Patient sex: M
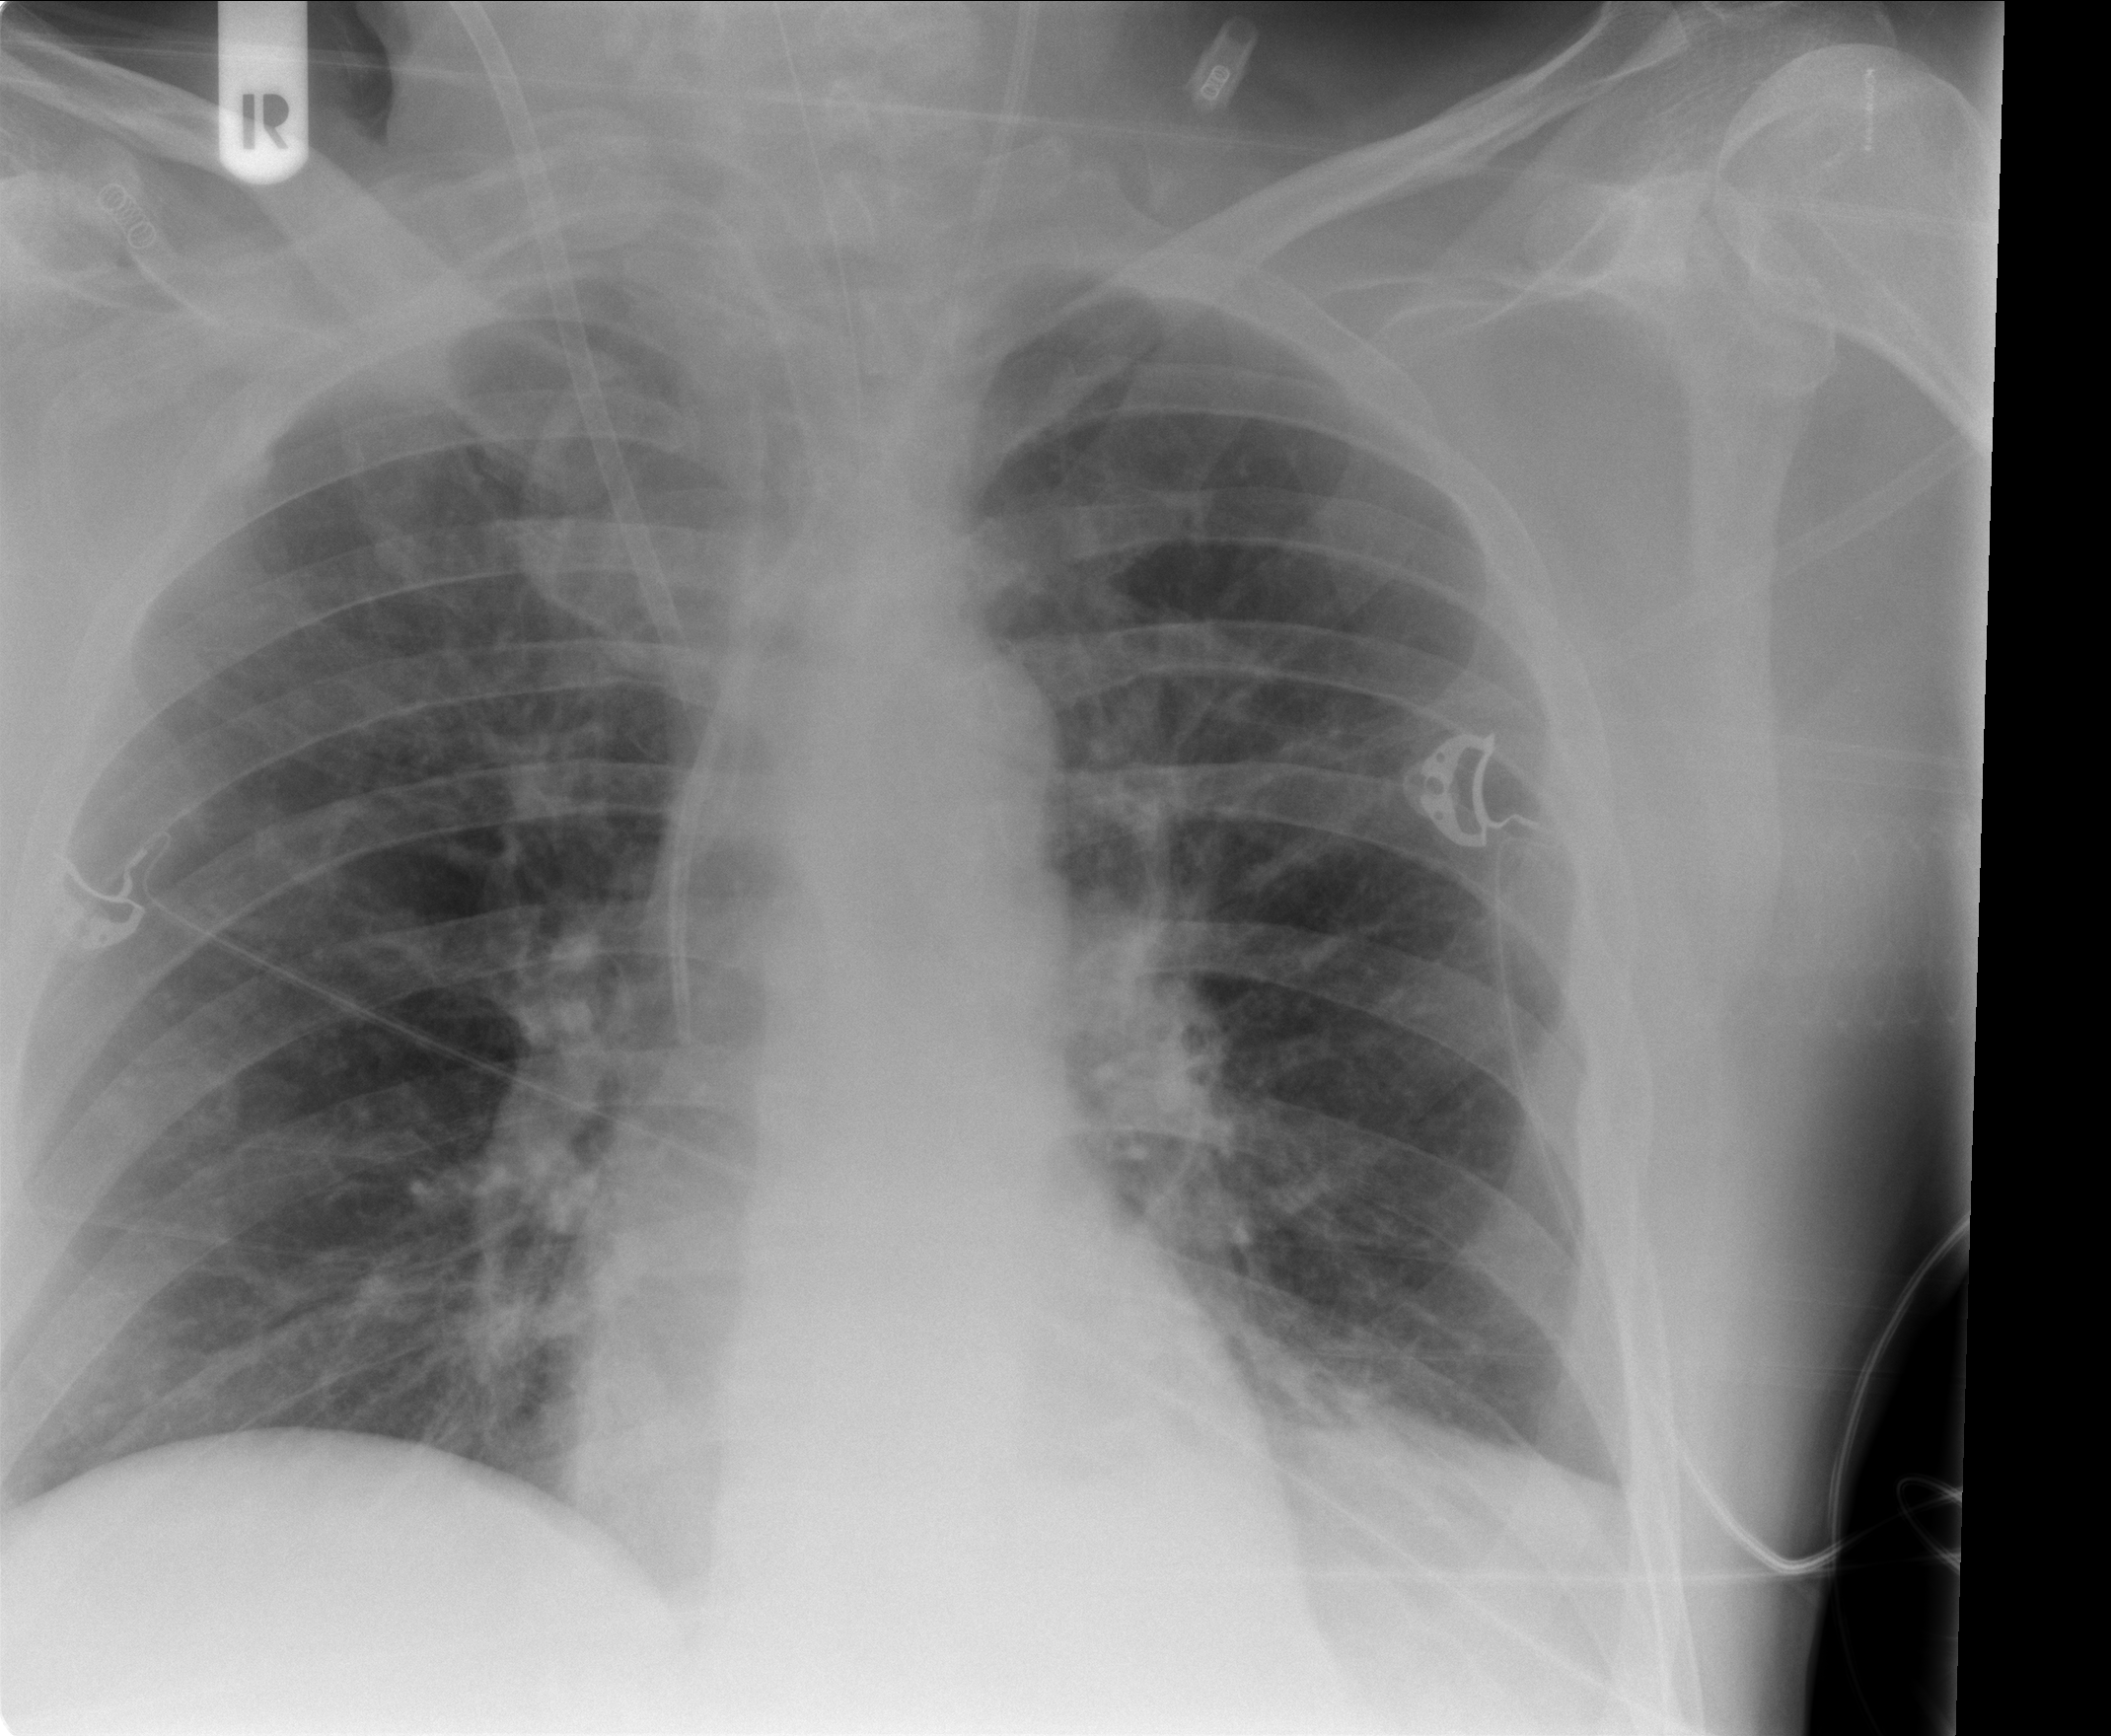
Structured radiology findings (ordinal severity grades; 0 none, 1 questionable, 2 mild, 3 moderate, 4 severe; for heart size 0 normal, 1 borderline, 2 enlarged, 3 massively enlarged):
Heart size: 0
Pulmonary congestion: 2
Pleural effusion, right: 0
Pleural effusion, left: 2
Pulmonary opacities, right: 0
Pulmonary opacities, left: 0
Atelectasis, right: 0
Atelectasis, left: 2